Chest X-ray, PA view. Patient: 27 years old, sex F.
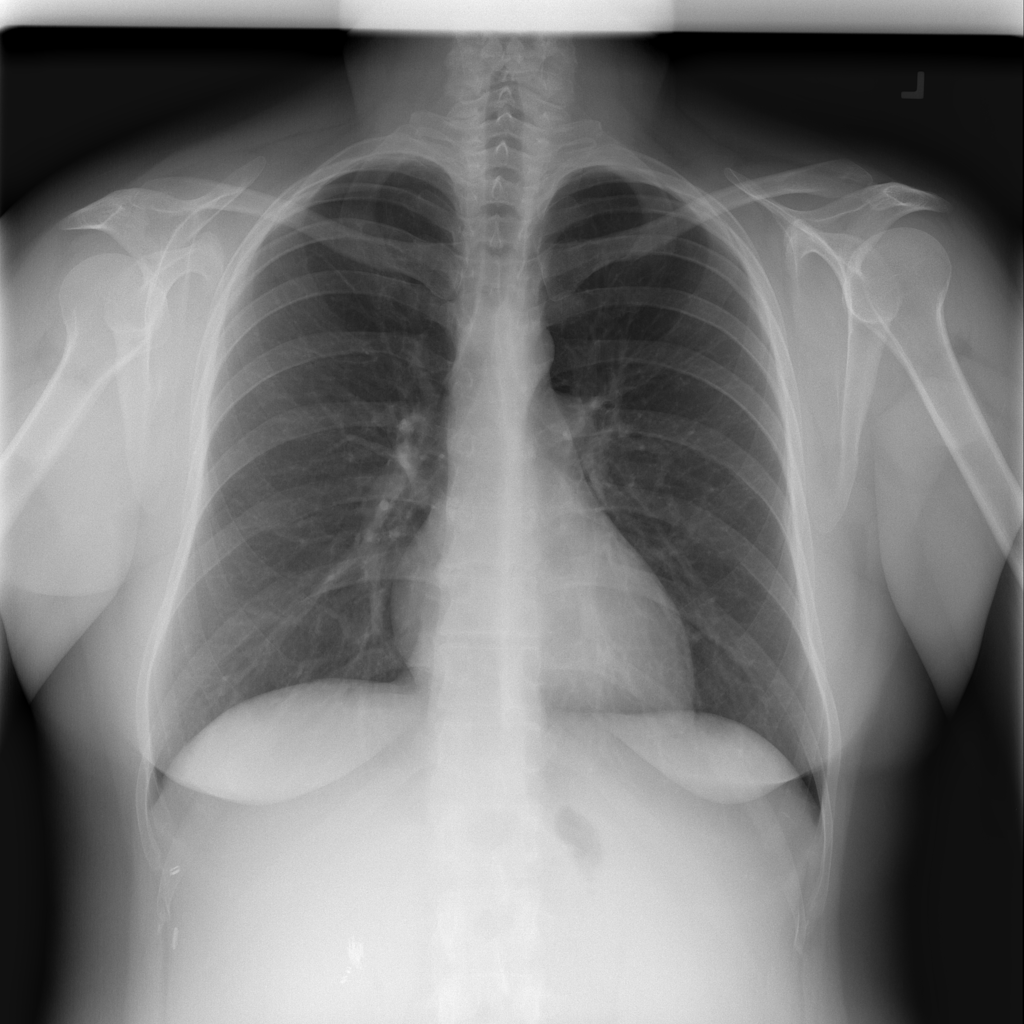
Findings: No Finding